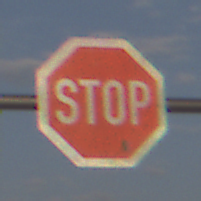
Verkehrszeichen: Stop
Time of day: SunriseSunset
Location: Outdoor (Nature)
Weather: PartlyCloudy
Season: NotSpecified
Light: Natural